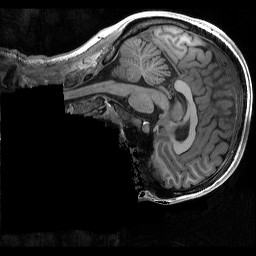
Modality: T1w
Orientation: sagittal
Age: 26
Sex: female
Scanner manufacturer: siemens
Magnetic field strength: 3 T
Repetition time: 2.3 s
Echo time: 0.00298 s